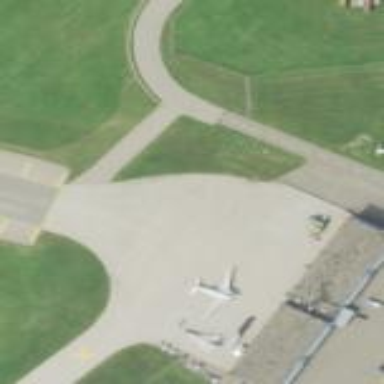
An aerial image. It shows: Apron at the airport.